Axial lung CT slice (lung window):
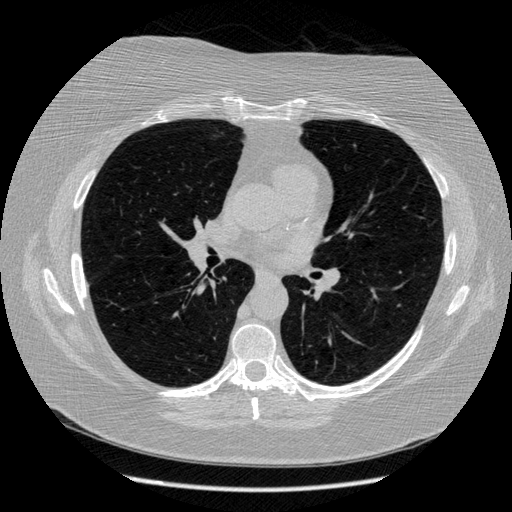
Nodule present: no